Chest X-ray:
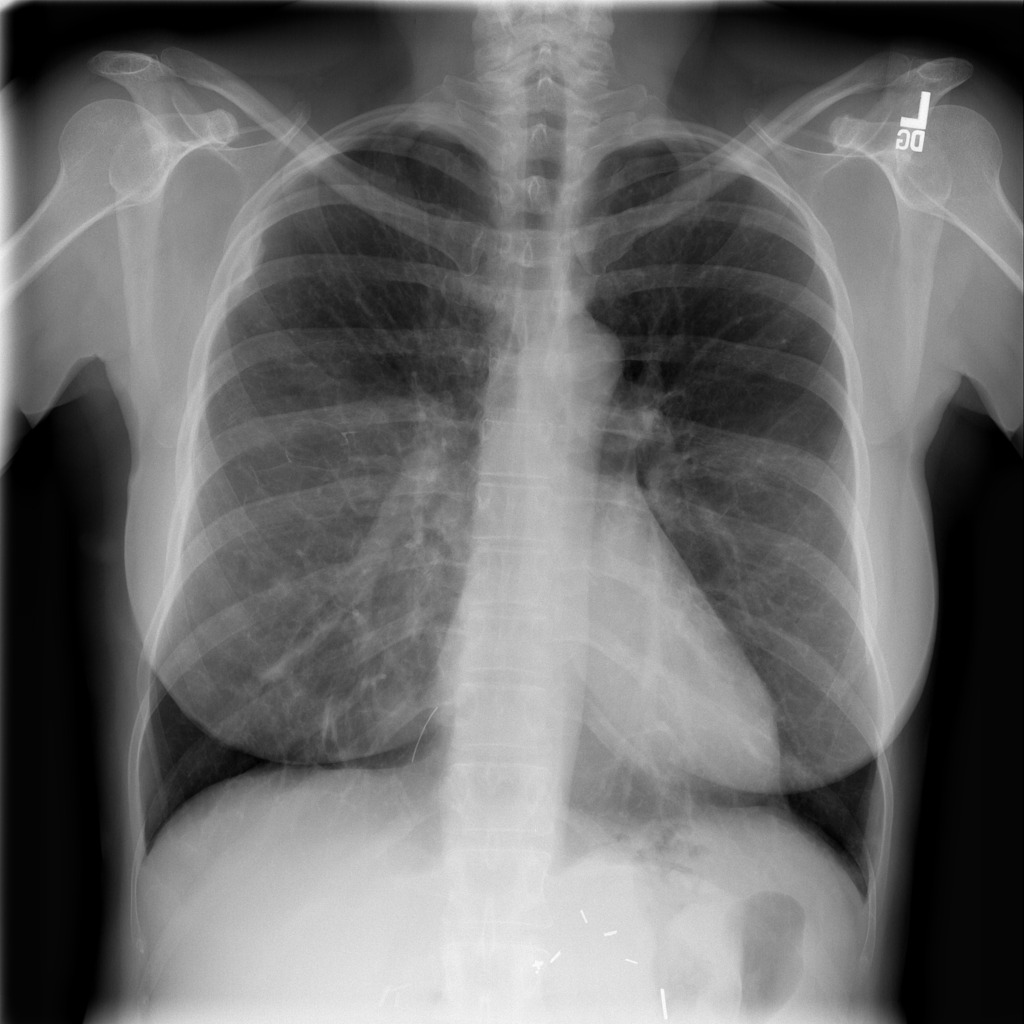
Findings: Pleural Thickening
No abnormal finding: no